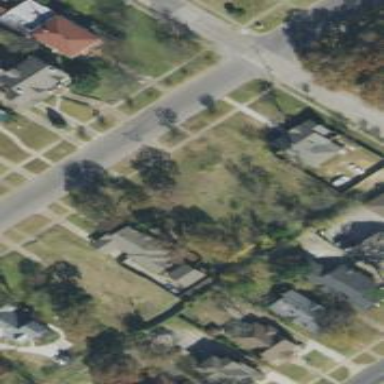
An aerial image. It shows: Grassy plot in zoning area.